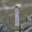
Label: 1